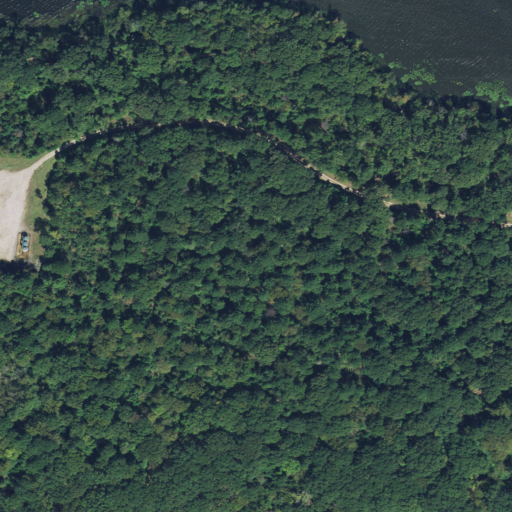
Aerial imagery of cape in Texas named Twin Bay Peninsula containing mixed forest, evergreen forest, woody wetlands, open water, grassland, shrub, medium intensity development, and high intensity development